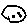
Label: moon